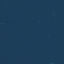
Land use / land cover class: SeaLake